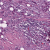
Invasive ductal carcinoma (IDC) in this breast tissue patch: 1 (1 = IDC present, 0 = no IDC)